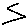
Label: zigzag